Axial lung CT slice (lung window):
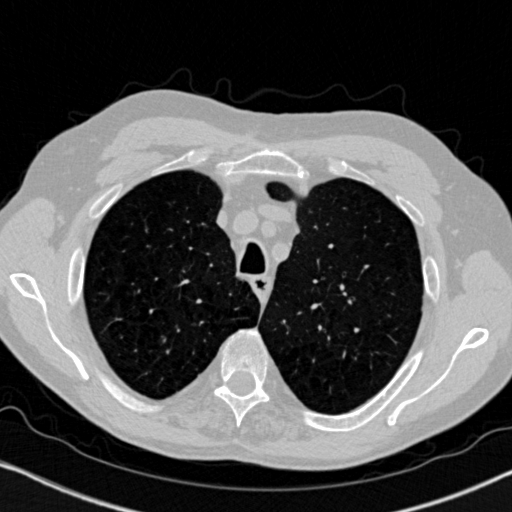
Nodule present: no